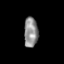
Tissue: skin
Cell type: T cells
Senescence score: 0.2739
Nuclear area (px): 412
Mean DAPI intensity: 141.75